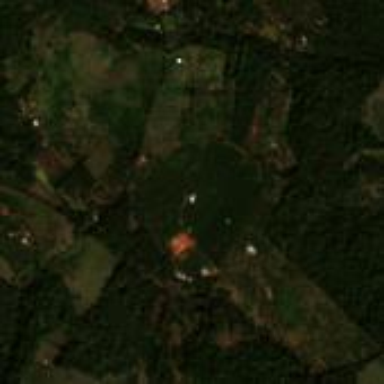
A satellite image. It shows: Orchard filled with avocado trees.